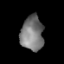
Tissue: lung
Cell type: Epithelial cells
Senescence score: 0.2288
Nuclear area (px): 768
Mean DAPI intensity: 121.069